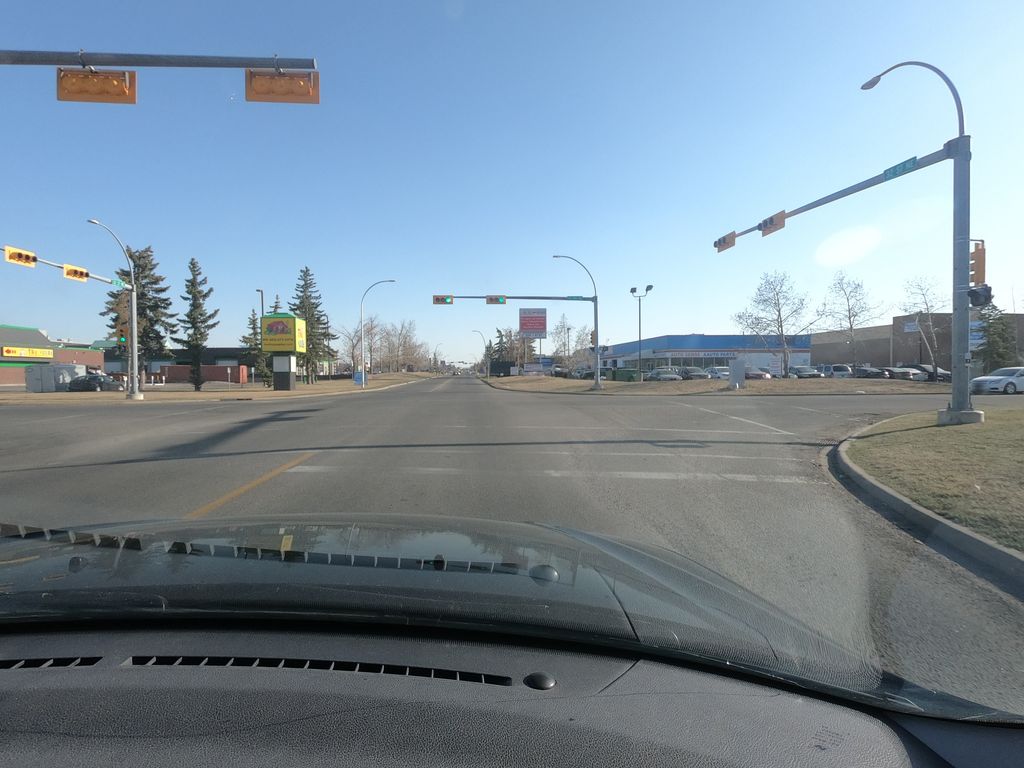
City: calgary